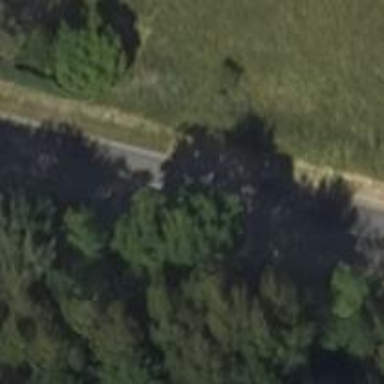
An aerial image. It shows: Secondary road with asphalt surface.